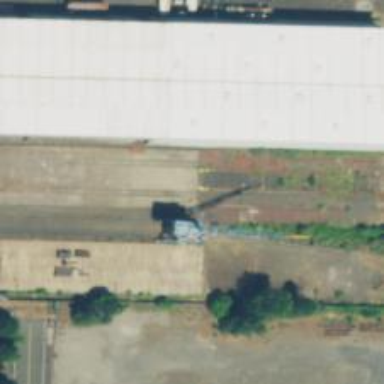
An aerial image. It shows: Crane used for railway operations.